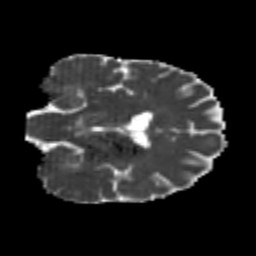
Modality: MD
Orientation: coronal
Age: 26
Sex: male
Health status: healthy
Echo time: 0.074 s